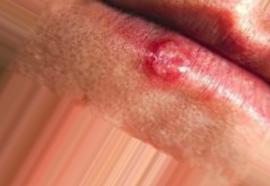
Condition: Mouth Ulcer